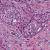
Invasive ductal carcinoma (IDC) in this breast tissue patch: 1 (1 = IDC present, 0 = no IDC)